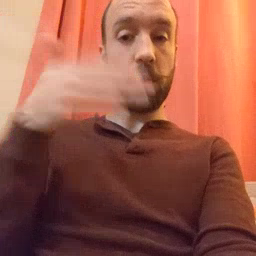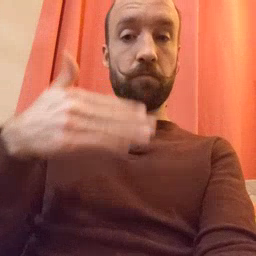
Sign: bedroom